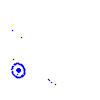
Particle: kaon